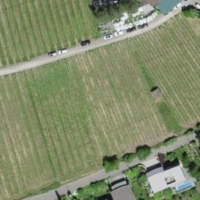
EUNIS habitat code: 55
Species observed at this site:
Gryllotalpa gryllotalpa